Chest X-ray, PA view. Patient: 28 years old, sex M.
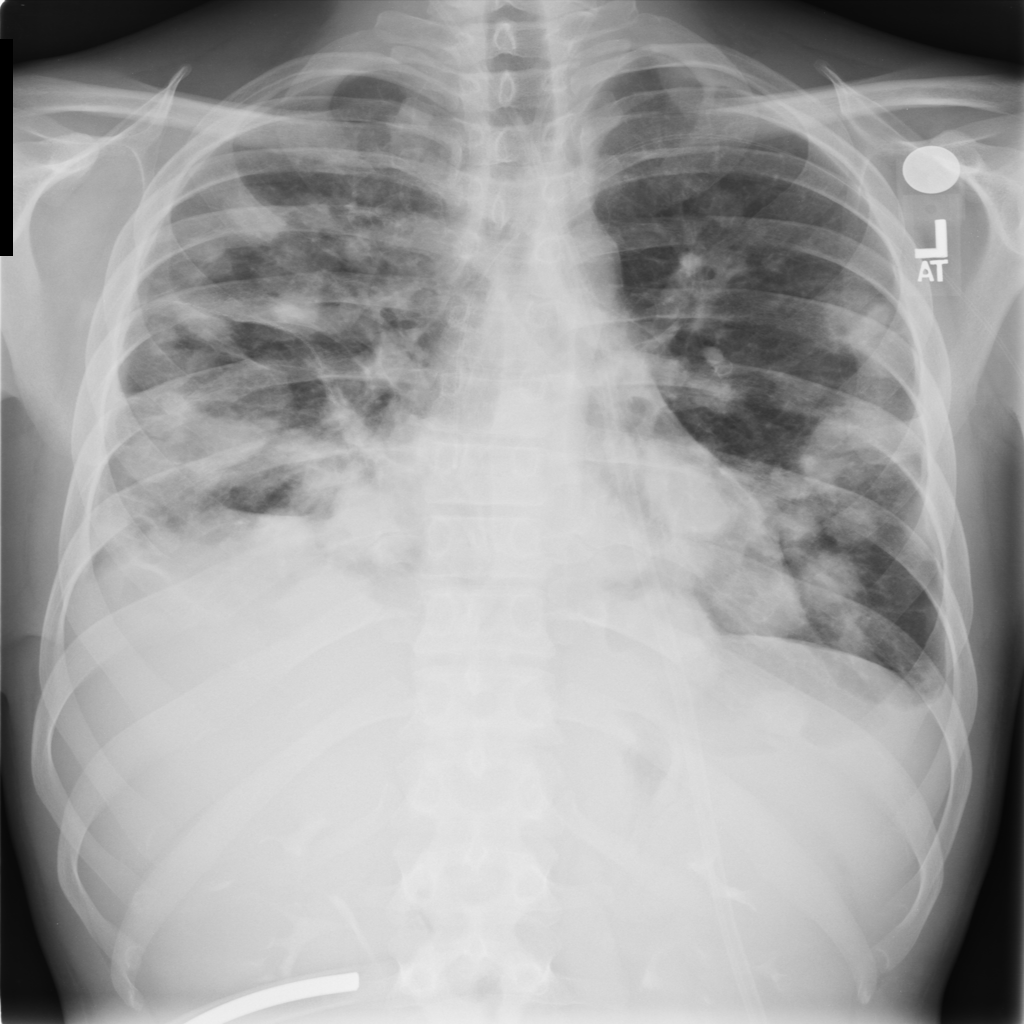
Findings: Consolidation, Nodule